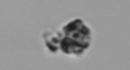
Label: detritus